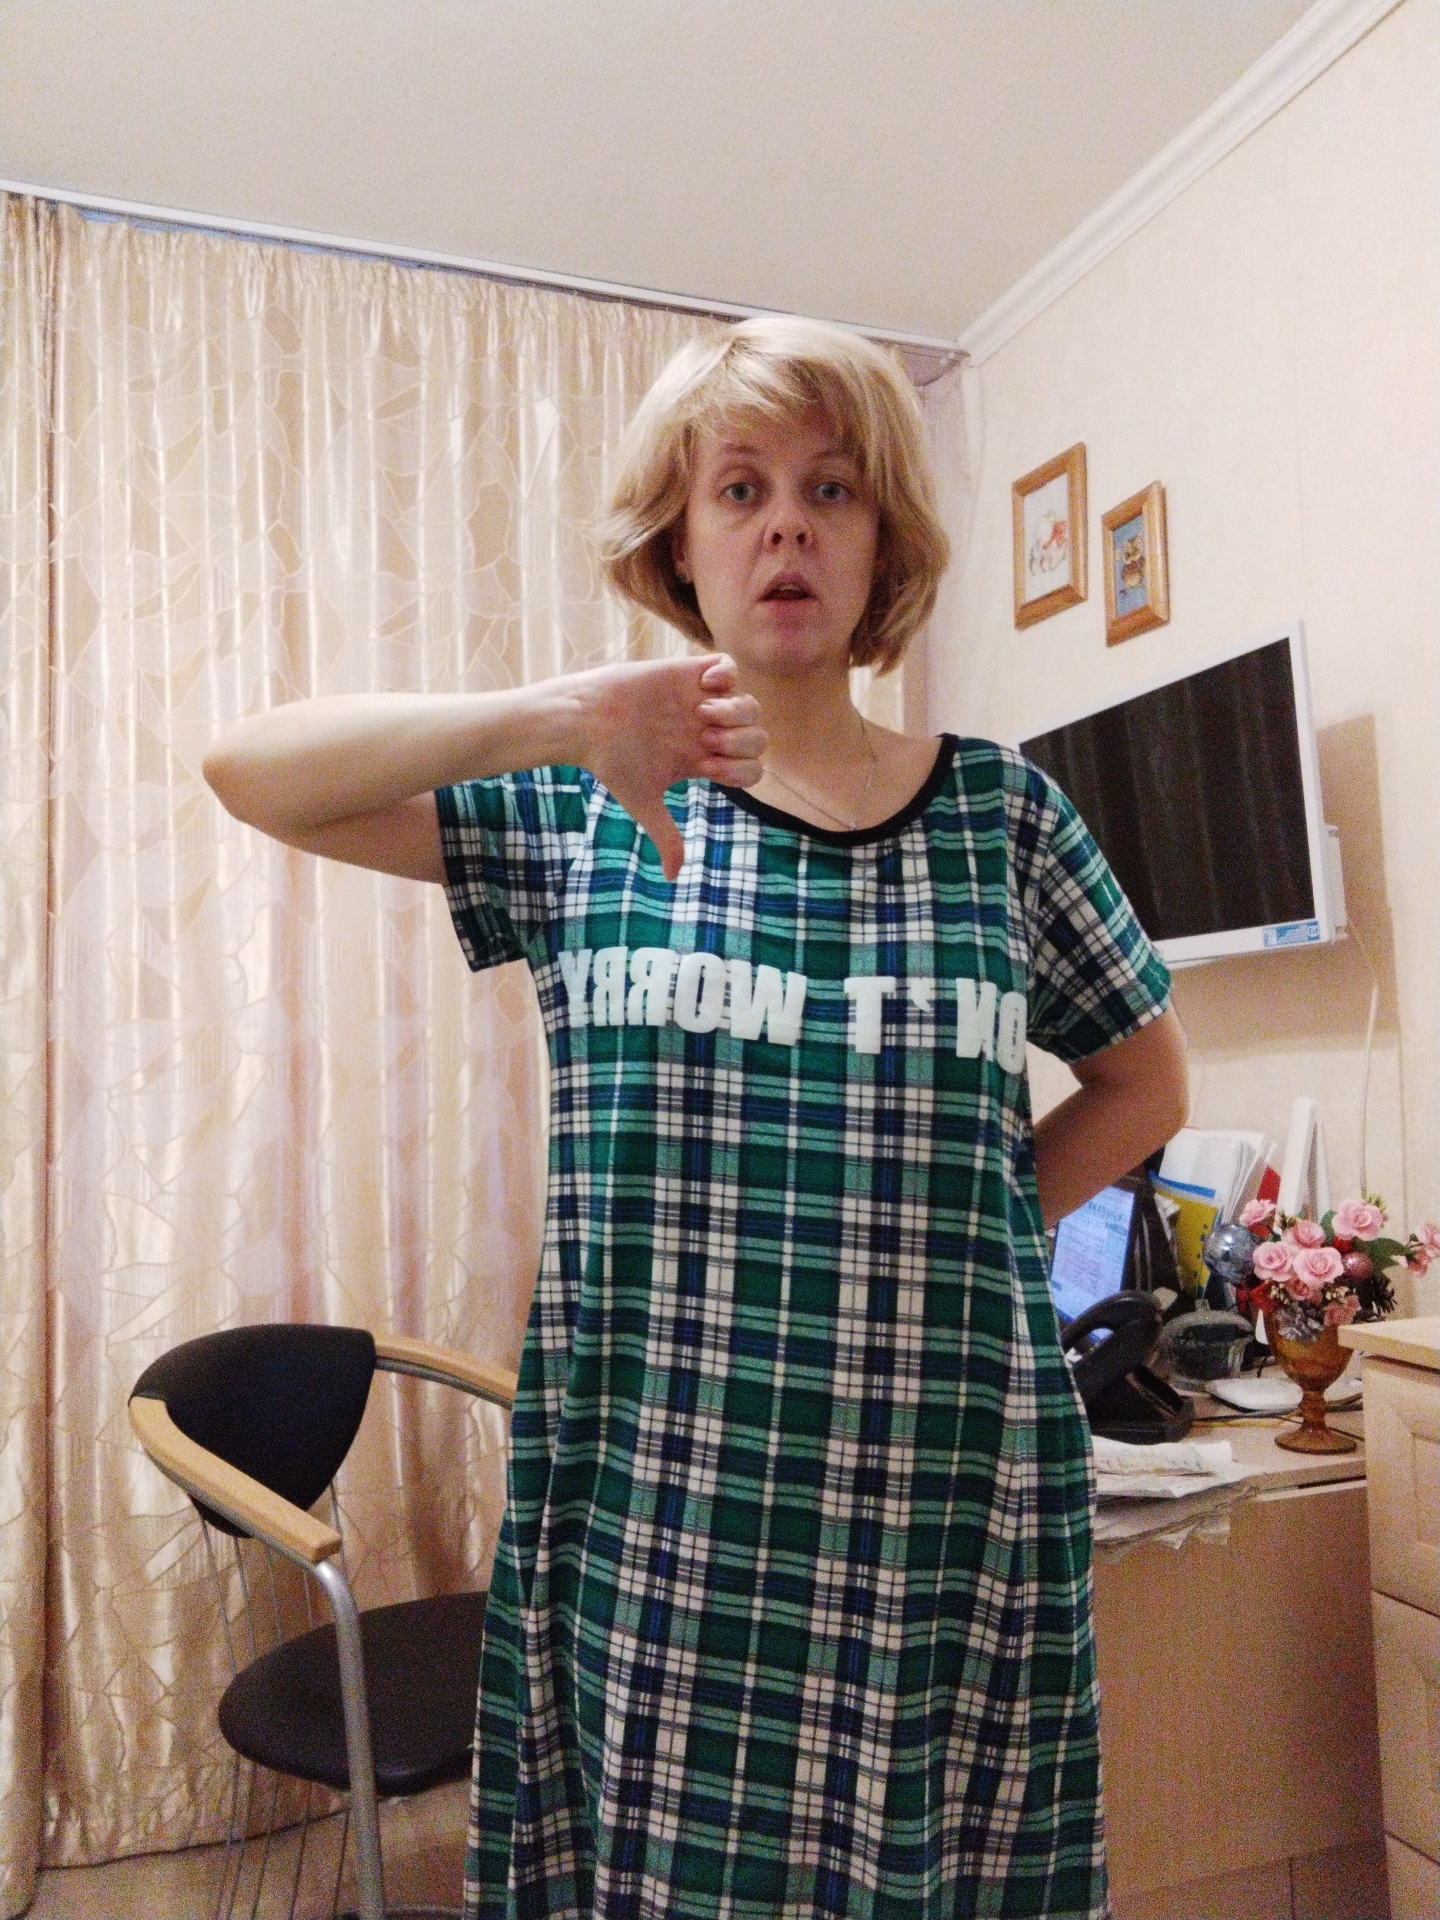
Label: noise